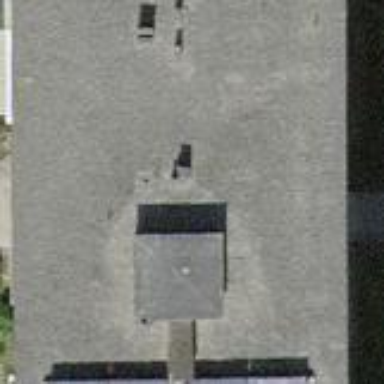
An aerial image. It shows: Apartment building with flat roof.